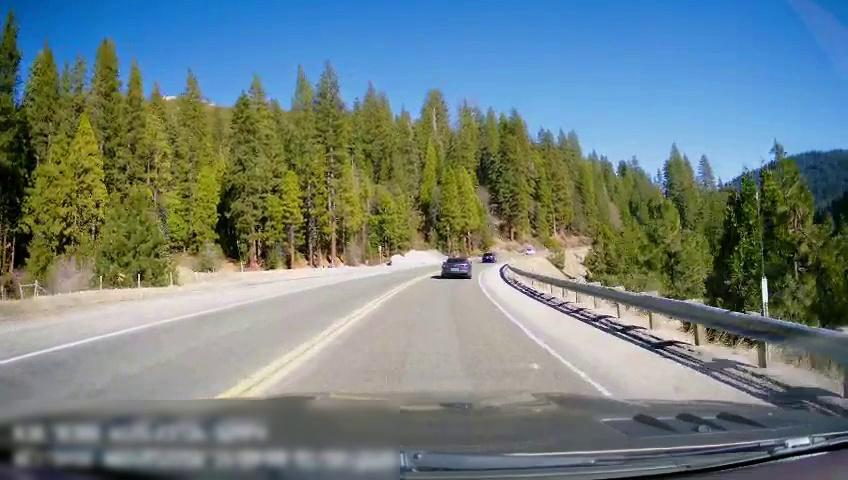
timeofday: Day
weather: Sunny
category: Drivable Space
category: Vehicles | Car
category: Vehicles | Car
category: Lanes | Opposite Lane
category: Lanes | Current Lane
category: Lanes | Opposite Lane
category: Lanes | Current Lane